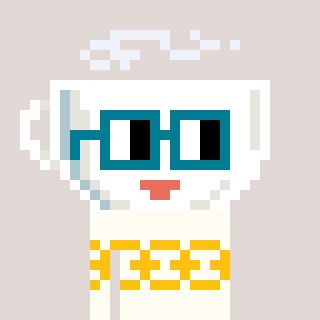
a pixel art character with square dark green glasses, a mug-shaped head and a grayscale-colored body on a warm background